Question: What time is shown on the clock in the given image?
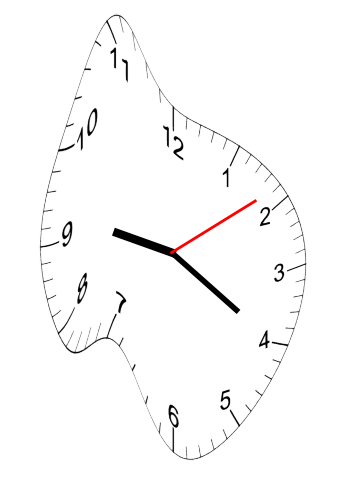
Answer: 09:20:09